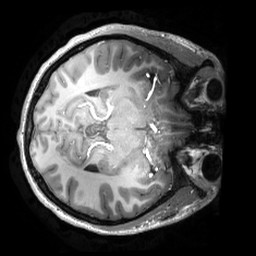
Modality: T1w
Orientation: axial
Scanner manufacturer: philips
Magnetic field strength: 7 T
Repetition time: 0.008 s
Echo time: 0.001974 s